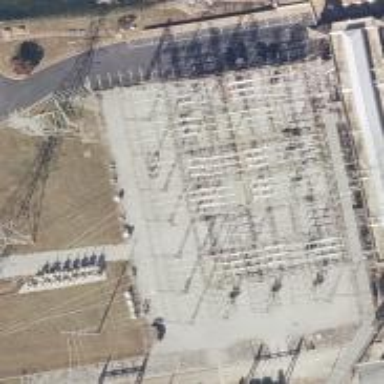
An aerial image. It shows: Switch for power supply.